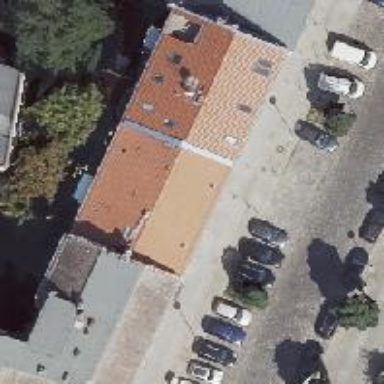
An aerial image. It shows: Gabled roof adorns the apartments building.